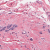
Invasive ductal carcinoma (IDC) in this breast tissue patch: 1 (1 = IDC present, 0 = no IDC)